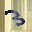
Label: 3